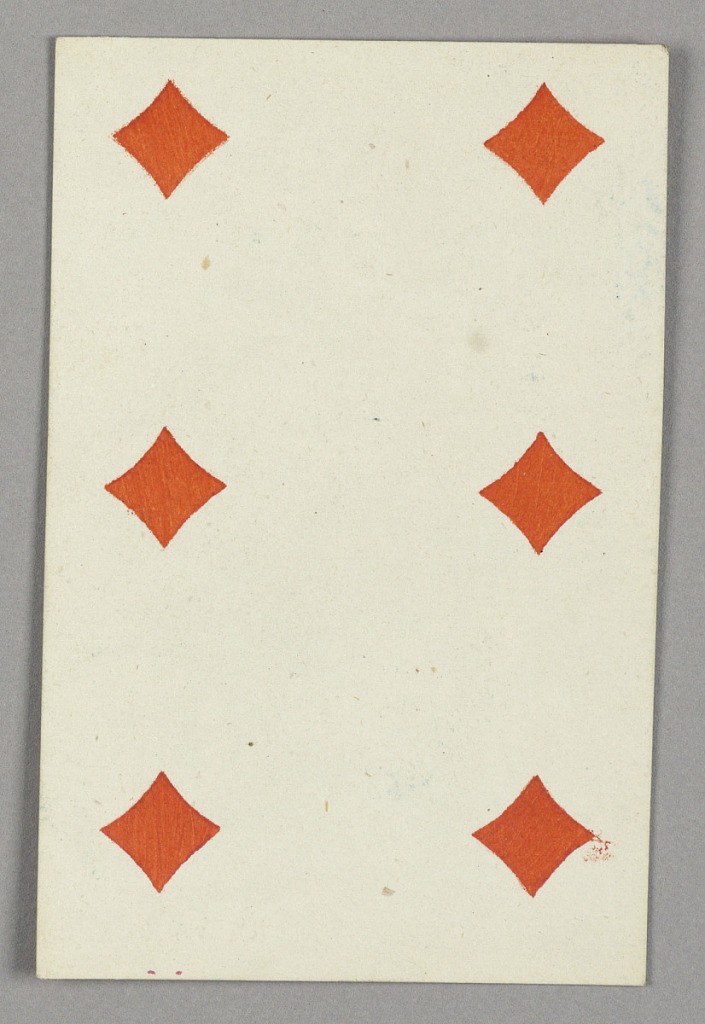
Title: Six of Diamonds from Set of "Jeu Imperial–Second Empire–Napoleon III" Playing Cards
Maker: B.P. Grimaud, Paris, France
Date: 1858
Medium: Lithograph on glazed paper
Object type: Playing Card
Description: Six of Diamonds from Set of "Jeu Imperial-Second Empire-Napoleon III" Playing Cards.